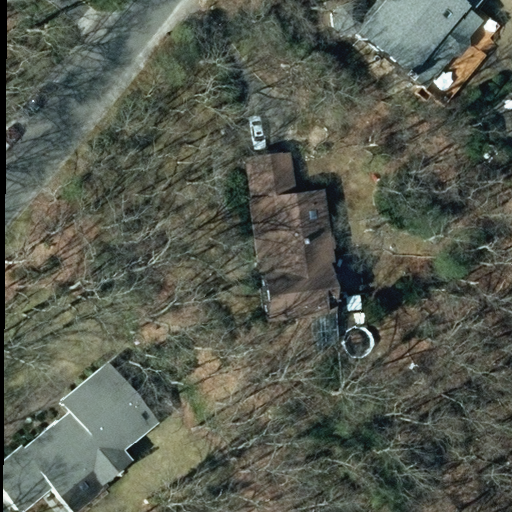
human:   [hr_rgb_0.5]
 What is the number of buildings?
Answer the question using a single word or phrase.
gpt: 3

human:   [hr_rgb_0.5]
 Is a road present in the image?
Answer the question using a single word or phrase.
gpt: yes

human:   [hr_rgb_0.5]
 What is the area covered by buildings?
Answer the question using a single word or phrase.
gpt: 1170m2

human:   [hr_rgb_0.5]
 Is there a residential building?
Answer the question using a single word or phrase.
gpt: yes

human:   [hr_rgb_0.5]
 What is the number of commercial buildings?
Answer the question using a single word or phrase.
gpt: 0

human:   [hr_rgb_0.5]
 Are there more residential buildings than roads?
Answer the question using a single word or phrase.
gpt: yes

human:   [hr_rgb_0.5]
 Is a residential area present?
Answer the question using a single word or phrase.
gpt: yes

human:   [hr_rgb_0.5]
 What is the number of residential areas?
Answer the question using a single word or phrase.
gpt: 1

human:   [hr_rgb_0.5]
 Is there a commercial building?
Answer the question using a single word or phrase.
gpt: no

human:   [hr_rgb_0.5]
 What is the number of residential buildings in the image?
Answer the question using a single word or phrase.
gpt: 3

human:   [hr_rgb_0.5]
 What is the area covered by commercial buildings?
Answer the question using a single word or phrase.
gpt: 0m2

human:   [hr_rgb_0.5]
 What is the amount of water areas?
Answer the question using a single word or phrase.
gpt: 0

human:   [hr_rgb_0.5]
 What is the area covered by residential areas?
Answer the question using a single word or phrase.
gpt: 10637m2

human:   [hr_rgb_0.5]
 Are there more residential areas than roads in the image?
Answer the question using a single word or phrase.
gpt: no

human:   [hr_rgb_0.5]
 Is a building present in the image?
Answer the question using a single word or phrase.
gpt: yes

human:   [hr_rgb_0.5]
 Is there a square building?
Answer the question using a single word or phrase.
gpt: no

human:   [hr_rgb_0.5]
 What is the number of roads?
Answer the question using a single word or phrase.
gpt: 1

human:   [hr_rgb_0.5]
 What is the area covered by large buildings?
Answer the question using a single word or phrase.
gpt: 616m2

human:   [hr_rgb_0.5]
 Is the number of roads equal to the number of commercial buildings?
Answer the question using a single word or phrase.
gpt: no

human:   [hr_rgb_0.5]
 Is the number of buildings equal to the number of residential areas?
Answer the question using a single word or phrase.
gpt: no

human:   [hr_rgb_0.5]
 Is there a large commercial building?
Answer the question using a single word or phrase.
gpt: no

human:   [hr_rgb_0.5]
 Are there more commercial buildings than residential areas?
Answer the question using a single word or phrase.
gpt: no

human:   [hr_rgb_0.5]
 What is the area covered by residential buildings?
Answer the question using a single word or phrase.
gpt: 1170m2

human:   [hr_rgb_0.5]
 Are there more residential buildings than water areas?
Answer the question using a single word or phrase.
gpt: yes

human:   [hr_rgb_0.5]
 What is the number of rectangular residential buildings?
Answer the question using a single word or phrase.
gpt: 0

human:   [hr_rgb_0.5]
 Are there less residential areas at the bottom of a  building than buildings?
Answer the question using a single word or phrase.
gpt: yes

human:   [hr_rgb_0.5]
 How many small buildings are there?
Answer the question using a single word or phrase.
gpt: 0

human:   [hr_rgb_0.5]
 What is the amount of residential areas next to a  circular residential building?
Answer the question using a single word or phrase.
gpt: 0

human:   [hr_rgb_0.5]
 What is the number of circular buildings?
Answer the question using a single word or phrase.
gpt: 0

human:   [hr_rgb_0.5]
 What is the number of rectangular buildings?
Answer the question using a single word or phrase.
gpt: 0

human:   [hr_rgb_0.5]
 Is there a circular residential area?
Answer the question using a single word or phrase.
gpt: no

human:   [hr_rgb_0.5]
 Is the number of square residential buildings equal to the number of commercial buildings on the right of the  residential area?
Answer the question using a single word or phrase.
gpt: yes

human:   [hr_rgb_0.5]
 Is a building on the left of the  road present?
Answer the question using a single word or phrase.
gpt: no

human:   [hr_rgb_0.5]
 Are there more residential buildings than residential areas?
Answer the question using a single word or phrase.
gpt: yes

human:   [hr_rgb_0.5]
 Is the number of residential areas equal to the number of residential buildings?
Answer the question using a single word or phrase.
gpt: no

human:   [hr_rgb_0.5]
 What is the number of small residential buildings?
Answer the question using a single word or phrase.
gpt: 0

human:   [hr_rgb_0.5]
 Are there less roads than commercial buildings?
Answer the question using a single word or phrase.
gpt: no

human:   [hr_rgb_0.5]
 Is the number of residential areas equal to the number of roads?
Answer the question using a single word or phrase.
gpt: yes

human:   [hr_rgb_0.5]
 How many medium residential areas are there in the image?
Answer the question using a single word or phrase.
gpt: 0

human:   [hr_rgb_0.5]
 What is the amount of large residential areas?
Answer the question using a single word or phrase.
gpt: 1

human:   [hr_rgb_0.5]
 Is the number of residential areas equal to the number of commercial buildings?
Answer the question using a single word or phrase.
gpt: no

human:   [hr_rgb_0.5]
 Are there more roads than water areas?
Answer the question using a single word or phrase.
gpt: yes

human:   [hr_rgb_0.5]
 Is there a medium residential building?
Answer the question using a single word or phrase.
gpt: yes

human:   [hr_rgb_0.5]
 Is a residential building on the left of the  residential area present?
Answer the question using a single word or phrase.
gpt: yes

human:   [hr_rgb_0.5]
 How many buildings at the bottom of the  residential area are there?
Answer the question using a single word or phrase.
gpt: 3

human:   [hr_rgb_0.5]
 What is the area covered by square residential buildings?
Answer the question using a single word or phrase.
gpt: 0m2

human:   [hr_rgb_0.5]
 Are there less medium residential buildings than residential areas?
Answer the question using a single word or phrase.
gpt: no

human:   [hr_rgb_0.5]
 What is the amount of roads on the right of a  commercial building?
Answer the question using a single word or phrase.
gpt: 0

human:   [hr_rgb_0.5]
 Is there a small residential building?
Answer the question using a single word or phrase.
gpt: no

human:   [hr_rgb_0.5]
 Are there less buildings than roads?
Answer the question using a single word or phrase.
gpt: no

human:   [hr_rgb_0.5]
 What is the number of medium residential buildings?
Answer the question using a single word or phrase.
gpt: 2

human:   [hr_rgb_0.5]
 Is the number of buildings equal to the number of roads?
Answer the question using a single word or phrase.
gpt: no

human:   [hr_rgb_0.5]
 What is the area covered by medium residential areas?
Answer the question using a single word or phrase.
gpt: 0m2

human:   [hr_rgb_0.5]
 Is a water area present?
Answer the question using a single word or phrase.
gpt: no

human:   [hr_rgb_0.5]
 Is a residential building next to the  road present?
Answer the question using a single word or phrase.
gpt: yes

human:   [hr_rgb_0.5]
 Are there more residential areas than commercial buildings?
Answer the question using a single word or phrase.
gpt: yes

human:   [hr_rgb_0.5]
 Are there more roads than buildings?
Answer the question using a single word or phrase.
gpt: no

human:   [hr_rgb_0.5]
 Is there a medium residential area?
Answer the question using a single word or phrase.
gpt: no

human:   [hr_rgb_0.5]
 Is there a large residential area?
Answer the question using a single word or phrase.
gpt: yes

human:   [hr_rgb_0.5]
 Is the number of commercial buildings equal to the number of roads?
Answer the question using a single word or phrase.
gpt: no

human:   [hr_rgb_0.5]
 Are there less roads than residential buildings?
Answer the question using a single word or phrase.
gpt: yes

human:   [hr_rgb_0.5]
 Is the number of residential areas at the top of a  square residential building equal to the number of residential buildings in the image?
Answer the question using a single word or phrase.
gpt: no

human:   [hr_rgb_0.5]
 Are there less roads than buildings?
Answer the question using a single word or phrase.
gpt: yes

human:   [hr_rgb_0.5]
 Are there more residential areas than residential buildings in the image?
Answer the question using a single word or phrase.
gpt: no